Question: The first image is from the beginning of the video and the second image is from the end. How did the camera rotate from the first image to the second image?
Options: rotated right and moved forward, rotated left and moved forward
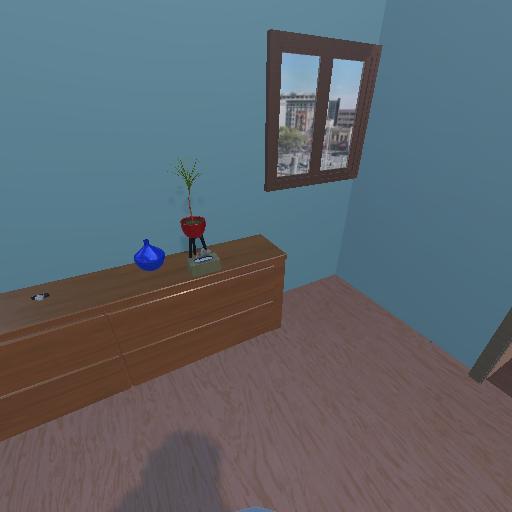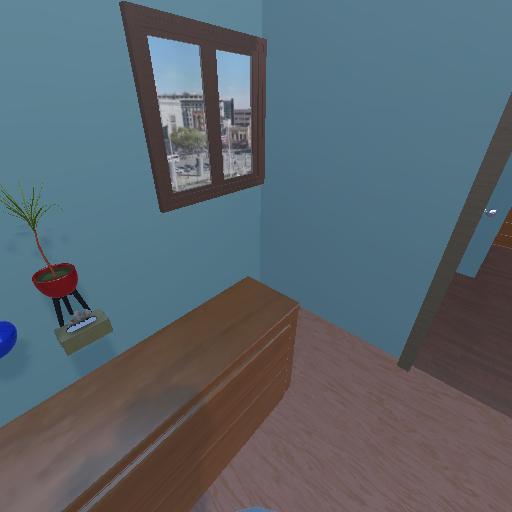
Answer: rotated right and moved forward